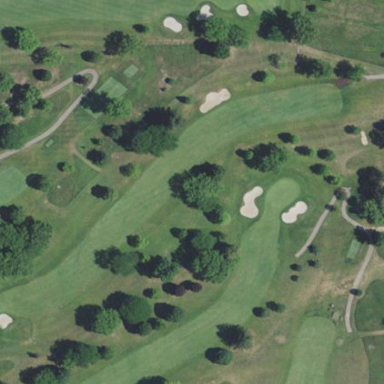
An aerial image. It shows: Grassy golf fairway.